Question: I've been working on a board game with a friend of mine. We have managed to get most of it working. The game is called 'jeu de barricade'. Maybe you know it.
The whole board gets created using a Linked List so every field has a 'LinkNorth', 'LinkEast', 'LinkSouth' and 'LinkWest' variable.
Here is the board to give you an idea of how it looks like.

Now, there is one thing we just can't seem to figure out how to do. Currently, a pawn can be selected, and it can be moved to any field on the board. This of course is not good.
What we need to do now, is write a method with some sort of algorithm that returns an array or list of the fields the pawn is able to move to. This way, we can check if the selected pawn is actually able to move to the field you clicked on, with the thrown dice number. (a random number from 1 till 6 is generated)
One more thing though. Every 'Field' class has a barricadePawn variable. When this variable contains a barricadePawn object. (barricadePawn != null) the pawn should not be able to move over it. The pawn should be allowed to move onto that field, but not any further.
(when the player lands exactly on a barricade, he can move it. But we already implemented that, so don't worry about that)
So, in short.
- I want to create a method in our 'Pawn' class, which returns an array or list of all the fields that the pawn should be able to move to.
- The pawn should be able to move on barricades but NOT over them.
- The pawn has to move exactly the amount thrown by the dice. So, to get on the finish or on a barricade, you have to throw exactly the right amount.
We have these in our 'Pawn' class:
'currentLocation' contains the field that the selected pawn is currently standing on.
'''
private Model.Field startLocation;
private Model.Field currentLocation;
public List<Model.Field> getPossibleMoves(Model.Field curSpot, int remainingMoves, List<Model.Field> moveHistory)
{
List<Model.Field> retMoves = new List<Model.Field>();
if( remainingMoves == 0 )
{
retMoves.Add(curSpot);
return retMoves;
}
else
{
moveHistory.Add(curSpot);
if( curSpot.LinkNorth != null && !moveHistory.Contains(curSpot.LinkNorth) )
{
retMoves.AddRange( getPossibleMoves( curSpot.LinkNorth, remainingMoves - 1, moveHistory ));
}
if (curSpot.LinkEast != null && !moveHistory.Contains(curSpot.LinkEast))
{
retMoves.AddRange( getPossibleMoves( curSpot.LinkEast, remainingMoves - 1, moveHistory ));
}
if (curSpot.LinkSouth != null && !moveHistory.Contains(curSpot.LinkSouth))
{
retMoves.AddRange( getPossibleMoves( curSpot.LinkSouth, remainingMoves - 1, moveHistory ));
}
if (curSpot.LinkWest != null && !moveHistory.Contains(curSpot.LinkWest))
{
retMoves.AddRange( getPossibleMoves( curSpot.LinkWest, remainingMoves - 1, moveHistory ));
}
}
}
'''
And this is our 'Field' class:
'''
public class Field
{
protected Field linkNorth, linkEast, linkSouth, linkWest;
protected Controller.Pawn pawn;
protected Model.BarricadePawn barricadePawn;
protected int x, y;
//Properties:
public Field LinkNorth
{
get { return linkNorth; }
set { linkNorth = value; }
}
public Field LinkEast
{
get { return linkEast; }
set { linkEast = value; }
}
public Field LinkSouth
{
get { return linkSouth; }
set { linkSouth = value; }
}
public Field LinkWest
{
get { return linkWest; }
set { linkWest = value; }
}
public Controller.Pawn Pawn
{
get { return pawn; }
set { pawn = value; }
}
public BarricadePawn Barricade
{
get { return barricadePawn; }
set { barricadePawn = value; }
}
public int X
{
get { return x; }
set { x = value; }
}
public int Y
{
get { return y; }
set { y = value; }
}
}
'''
If anyone could help us with this, it would be much appreciated. We haven't been able to come up with anything.
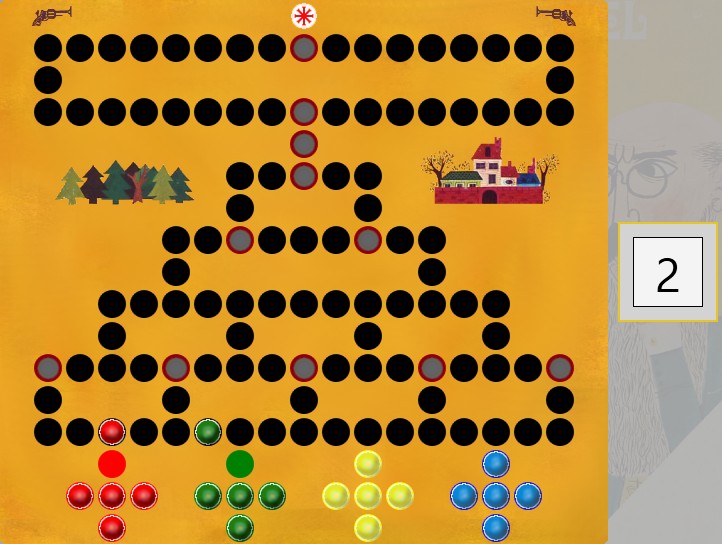
Answer: Try creating a recursive method.
'''
List<Spot> CheckMoves(Spot curSpot, int remainingMoves, List<Spot> moveHistory)
{
List<Spot> retMoves = new List<Spot>();
if( remainingMoves == 0 )
{
retMoves.Add(curSpot);
return retMoves;
}
else
{
moveHistory.Add(curSpot);
if( !moveHistory.Contains(Spot.North) )
{
retMoves.AddRange( CheckMoves( Spot.North, remainingMoves - 1, moveHistory );
}
/* Repeat for E, W, S */
}
}
'''
This will return a List (where spot is the class that represents a position on the board) that contains all potential final positions. Of course you'll need to be a bit more thorough in making sure the Spot.North is a valid spot, but this is a basic idea for you.
The method above won't allow the user to move into the same spot twice in a single move, but doesn't look for barricades or other obstructions. It also doesn't handle any spots which halt movement or have no possible movement in a particular direction.
It should, however, give you an idea of how it should go.